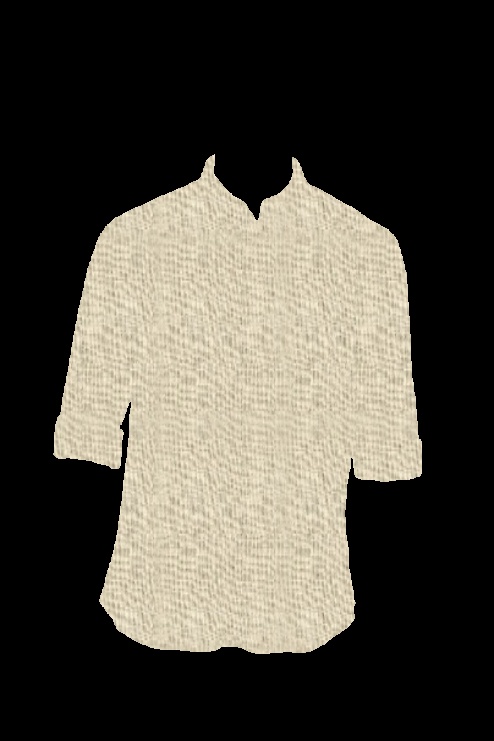
beige linen tee